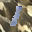
Label: 1